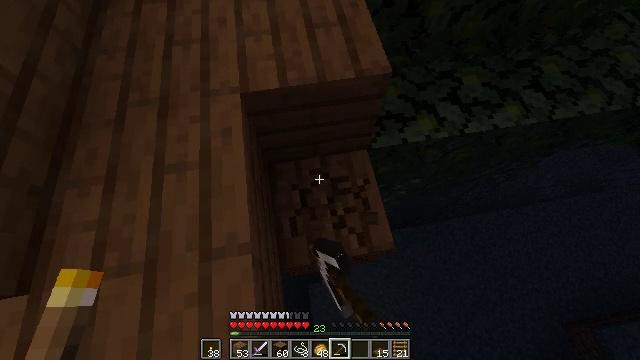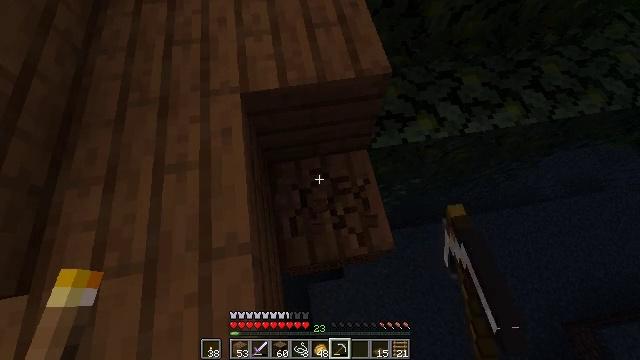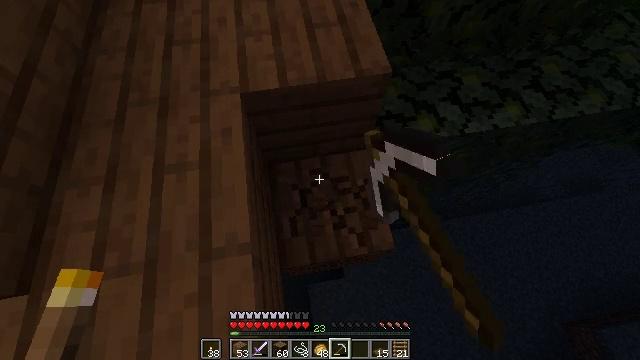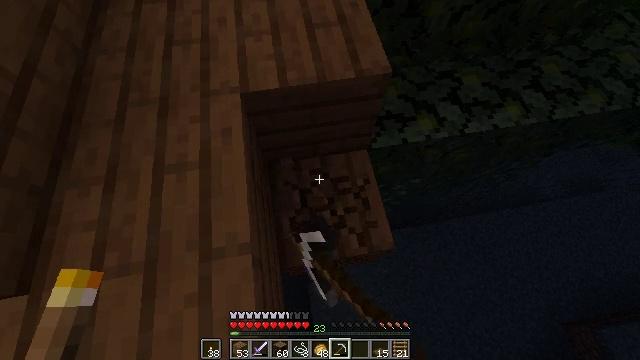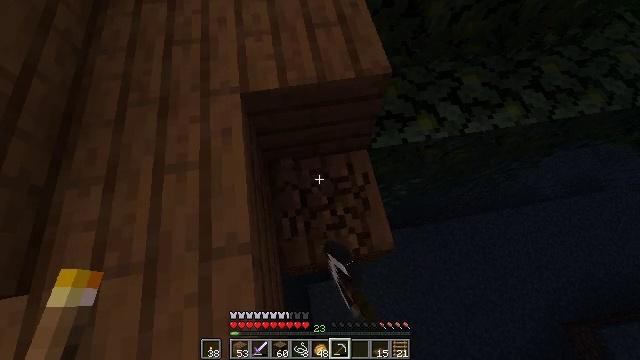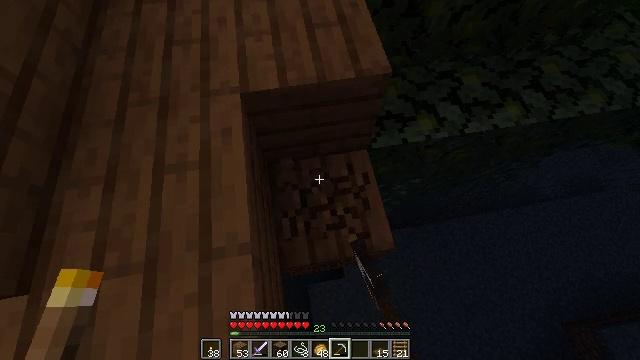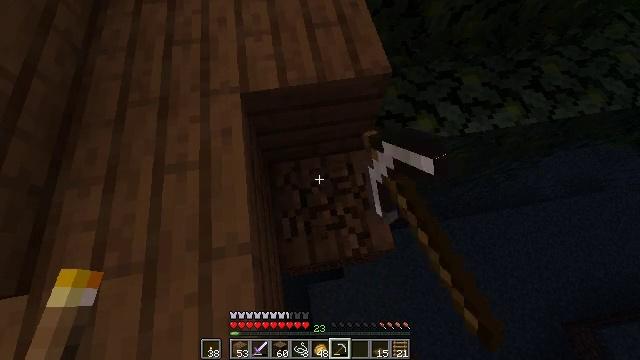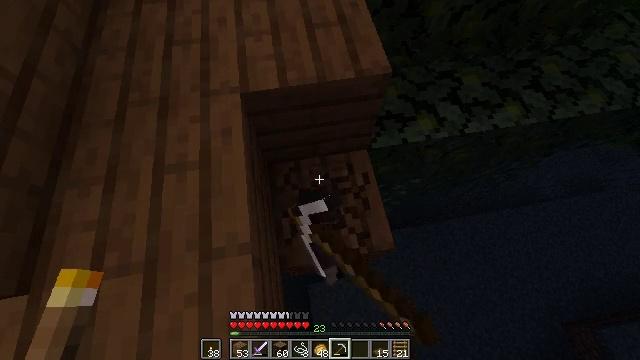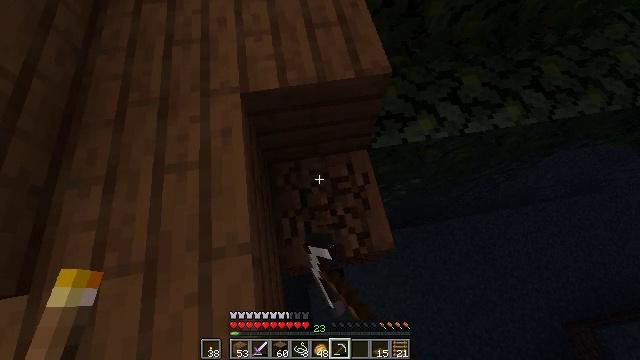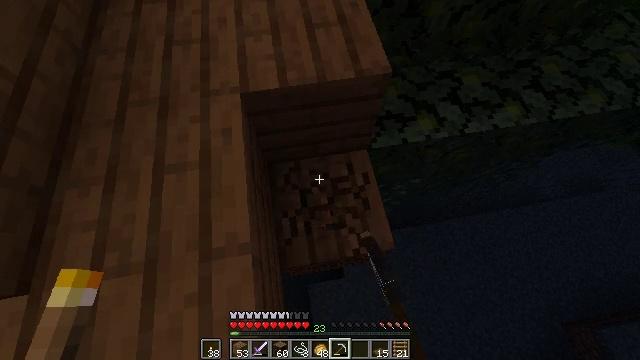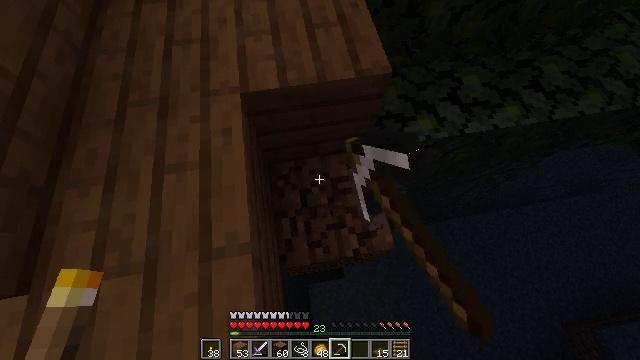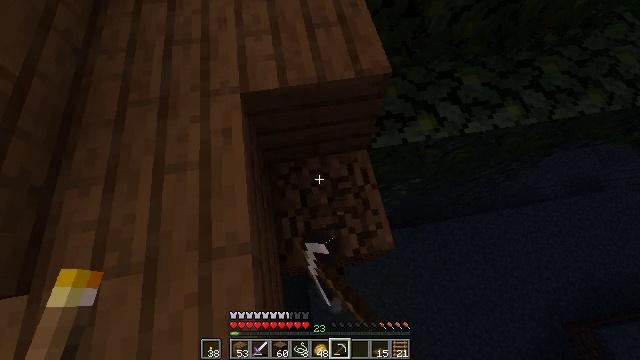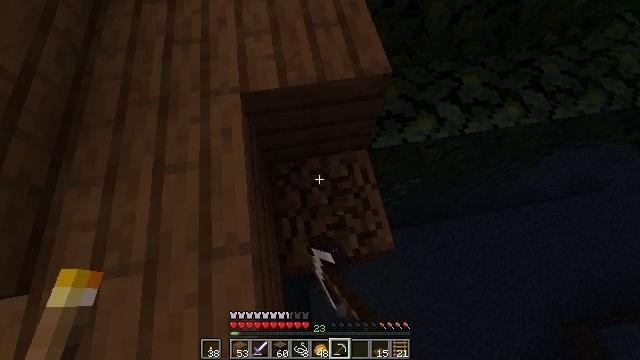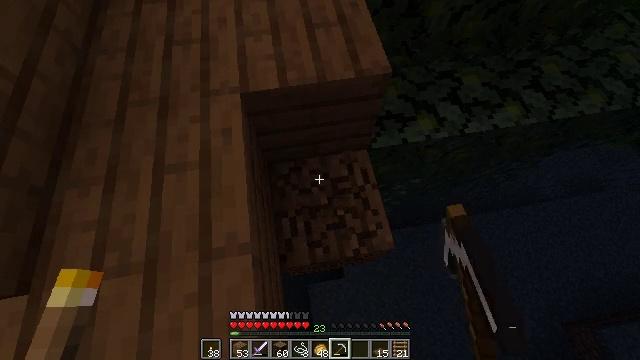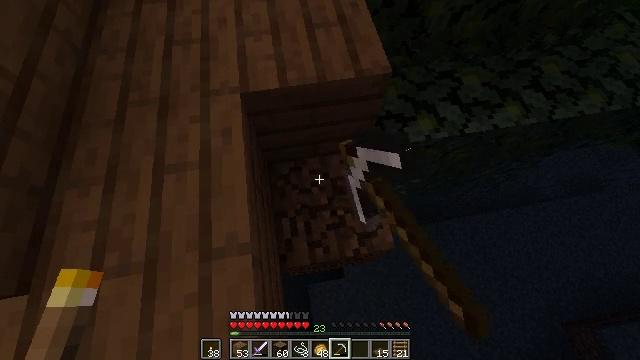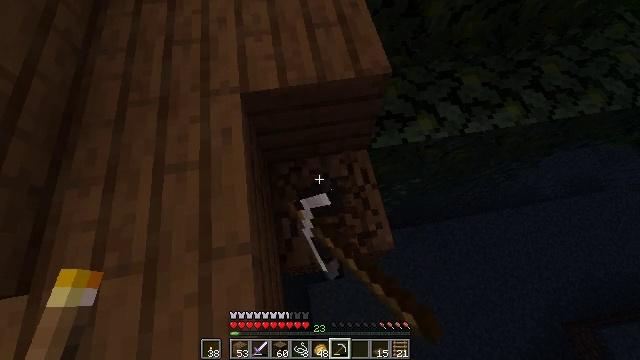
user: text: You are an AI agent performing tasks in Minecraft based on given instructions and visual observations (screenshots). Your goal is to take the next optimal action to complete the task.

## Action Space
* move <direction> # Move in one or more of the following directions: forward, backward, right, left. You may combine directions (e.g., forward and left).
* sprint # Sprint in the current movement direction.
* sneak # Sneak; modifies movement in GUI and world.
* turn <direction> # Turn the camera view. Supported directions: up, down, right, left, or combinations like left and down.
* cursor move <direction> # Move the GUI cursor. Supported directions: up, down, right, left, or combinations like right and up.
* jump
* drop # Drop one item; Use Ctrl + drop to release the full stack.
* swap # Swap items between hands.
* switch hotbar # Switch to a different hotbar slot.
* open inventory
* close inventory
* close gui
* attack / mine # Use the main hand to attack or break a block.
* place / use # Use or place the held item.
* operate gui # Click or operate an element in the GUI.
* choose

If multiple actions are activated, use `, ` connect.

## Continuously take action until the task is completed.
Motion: motion action
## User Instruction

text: Collect spruce planks from an old building.
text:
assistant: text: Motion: sneak, attack / mine
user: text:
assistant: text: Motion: sneak, attack / mine
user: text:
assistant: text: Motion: sneak, attack / mine
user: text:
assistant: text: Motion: sneak, attack / mine
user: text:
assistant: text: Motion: sneak, attack / mine
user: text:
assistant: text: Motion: sneak, attack / mine
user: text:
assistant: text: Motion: sneak, attack / mine
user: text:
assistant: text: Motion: sneak, attack / mine
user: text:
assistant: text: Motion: sneak, attack / mine
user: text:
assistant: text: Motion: sneak, attack / mine
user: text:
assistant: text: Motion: sneak, attack / mine
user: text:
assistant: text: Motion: sneak, attack / mine
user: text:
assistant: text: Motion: sneak, attack / mine
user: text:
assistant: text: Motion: sneak, attack / mine
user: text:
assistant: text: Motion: sneak, attack / mine
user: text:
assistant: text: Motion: sneak, attack / mine
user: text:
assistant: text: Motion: sneak, attack / mine
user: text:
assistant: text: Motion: sneak, attack / mine
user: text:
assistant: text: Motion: sneak, attack / mine
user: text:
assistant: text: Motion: sneak, attack / mine
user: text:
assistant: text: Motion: sneak, attack / mine